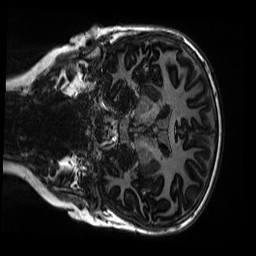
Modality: MP2RAGE
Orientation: coronal
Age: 11
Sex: male
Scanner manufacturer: siemens
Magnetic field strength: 3 T
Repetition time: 4 s
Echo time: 0.00303 s